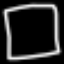
Label: square